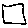
Label: square